Field crop: maize
Growth stage: 1
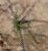
Species: salsola